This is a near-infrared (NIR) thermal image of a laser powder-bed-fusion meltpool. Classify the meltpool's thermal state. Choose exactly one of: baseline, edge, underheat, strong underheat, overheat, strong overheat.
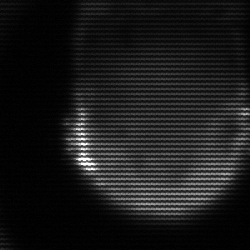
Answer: edge